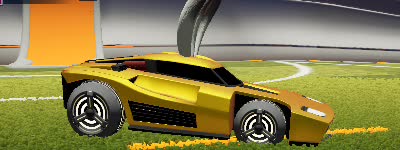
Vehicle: breakout